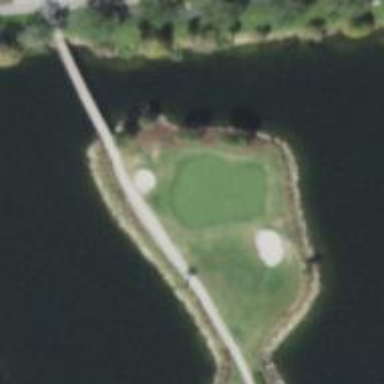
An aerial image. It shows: Golf cartpath that is also road path.